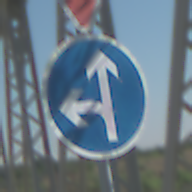
Verkehrszeichen: VorgeschriebeneFahrtrichtungGeradeausOderLinks
Zusatzzeichen oben: VorfahrtGewaehren
Umgebung: Outdoor, Special
Tageszeit: MorningAfternoon
Wetter: Clear
Licht: Natural
Jahreszeit: NotSpecified
Kontrast: HighContrast